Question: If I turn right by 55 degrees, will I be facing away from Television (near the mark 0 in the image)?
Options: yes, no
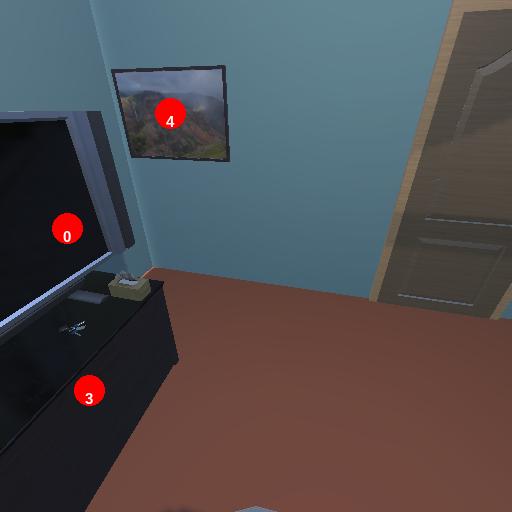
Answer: yes